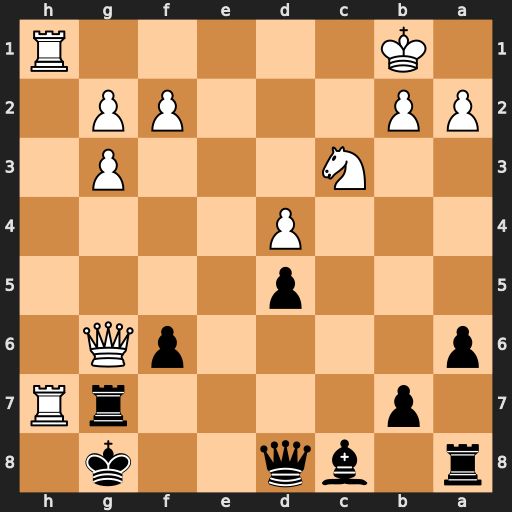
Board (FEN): r1bq2k1/1p4rR/p4pQ1/3p4/3P4/2N3P1/PP3PP1/1K5R
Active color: b
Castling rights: -
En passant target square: -
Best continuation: Rxg6 Rh8+ Kf7 R1h7+ Rg7